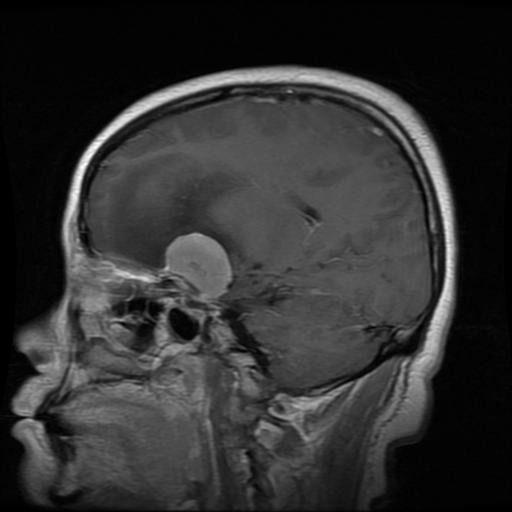
Label: meningioma